Field crop: tomato
Growth stage: 2
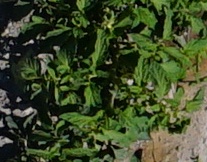
Species: tomato